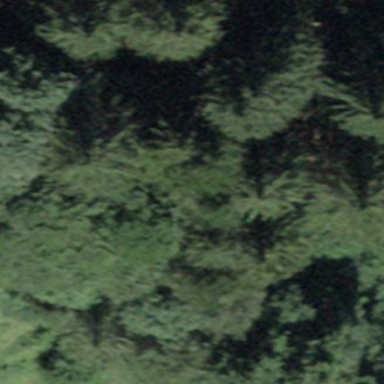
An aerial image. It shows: Forest area.